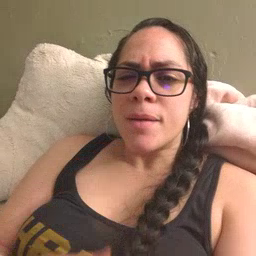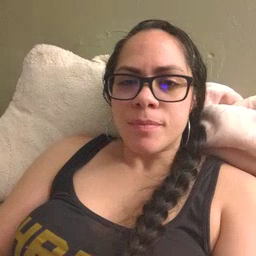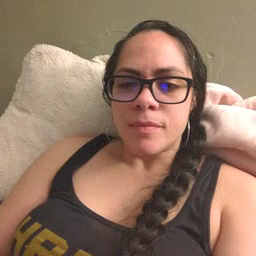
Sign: lamp